Question: I seem to be having problem creating an adapter for listview to display items(Stuff on the title) from another .xml class.
> Could someone provide me an example or hints on which adapter I should
use? To Add items xml items on the ListView.
I am not generating any new items in anyway. I just use per-existing items from another xml.
Here is an image of what I am hoping to covert my other xml to a listview.

Reason for doing this is because in the future I want to add items onto my new list.
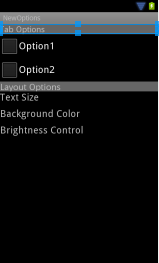
Answer: Now all the hard answers without consistency aside.
Here is a simpler solution or almost a hack of it and the process of actually doing it.
1. Start Building on a Linear Layout using the GUI settings making sure they are lined up properly. My orientation is vertical
2. After everything is complete copy and paste everything from top to bottom on a notepad and remove the .
3. Now create on a relative layout. Width&Height = Match Parent. Orientation Vertical.
4. Now add in a Scrollview with wrap_content for height and width. Then paste up everything from the number 2 task.
There you go an entire scroll view for your whole view.